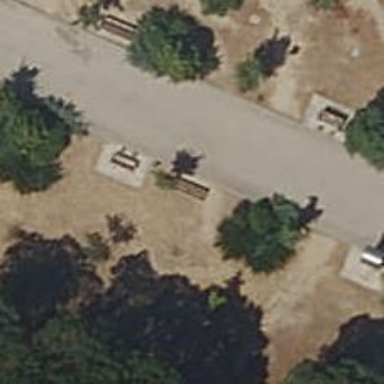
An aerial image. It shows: Bench.